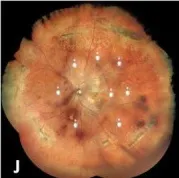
At two weeks after PR treatment , respectively.
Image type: ophthalmic_imaging (fundus_photograph)